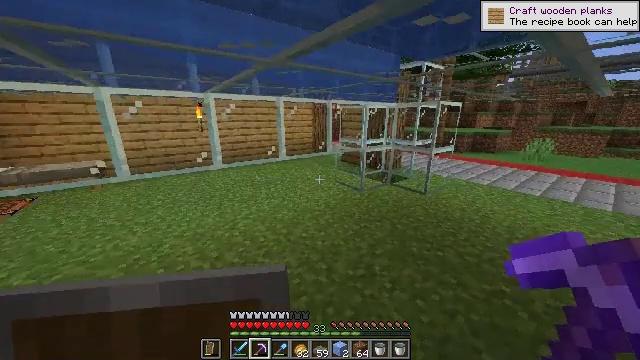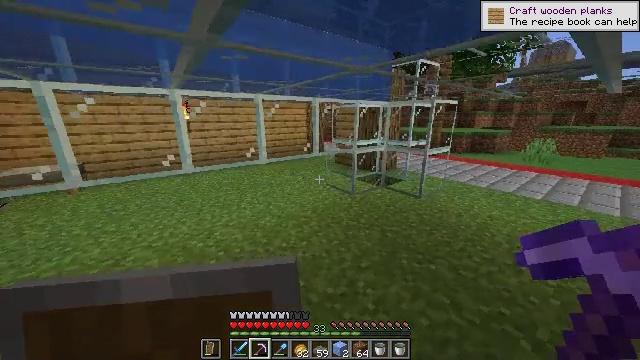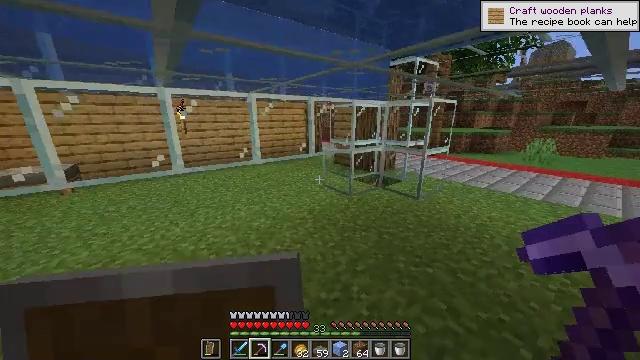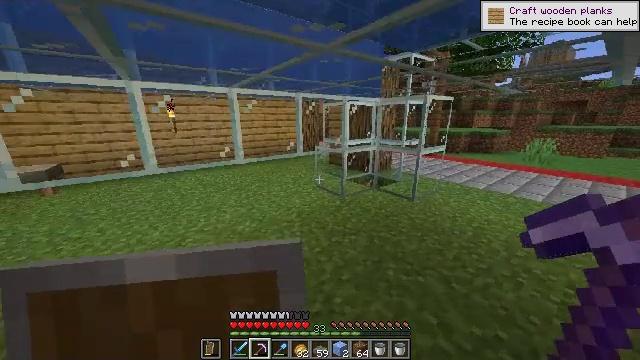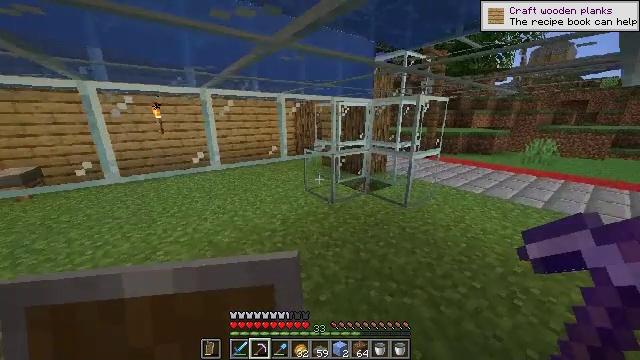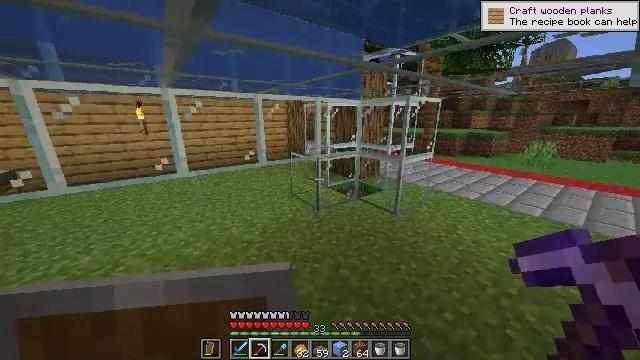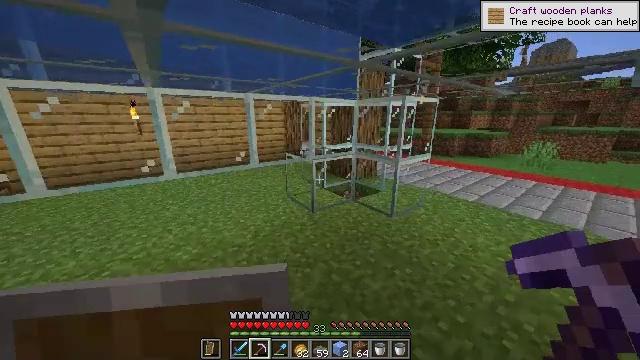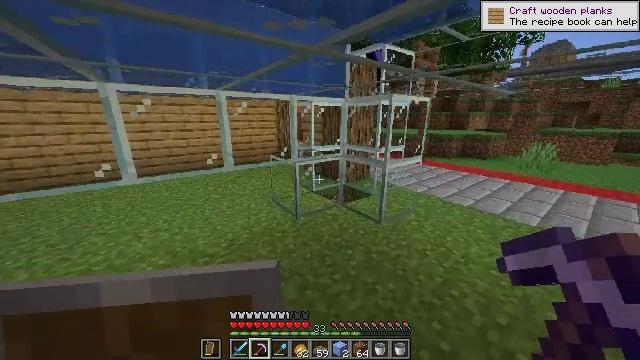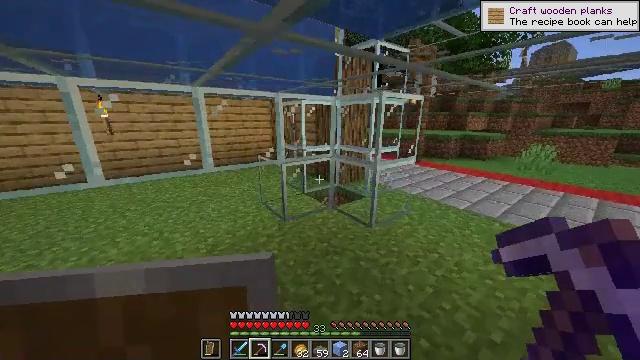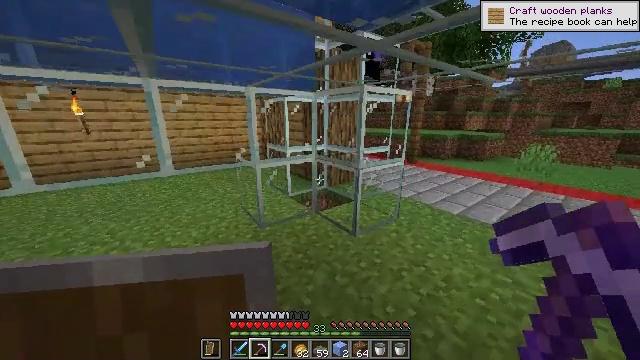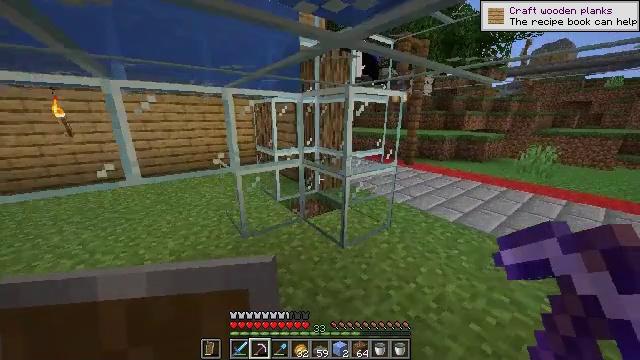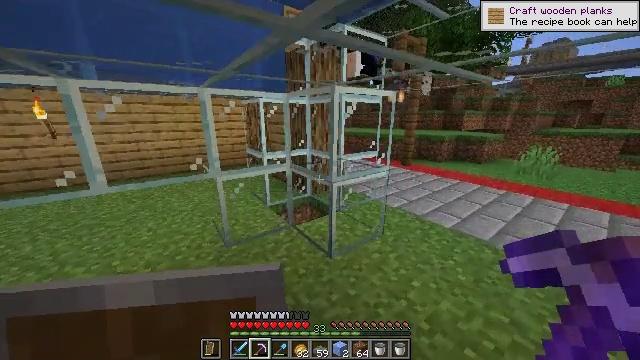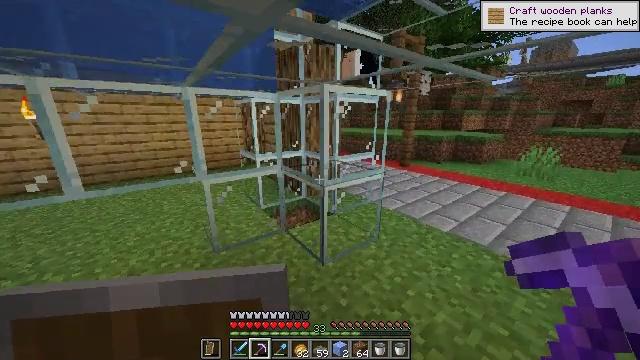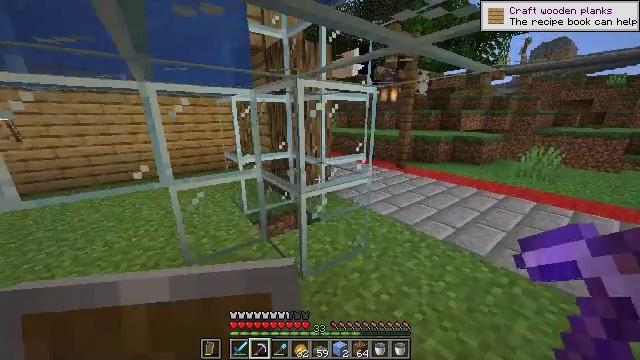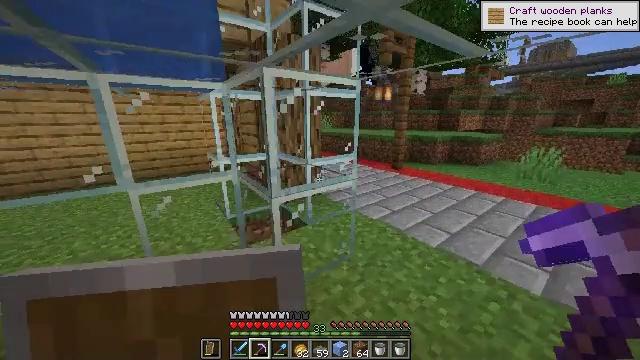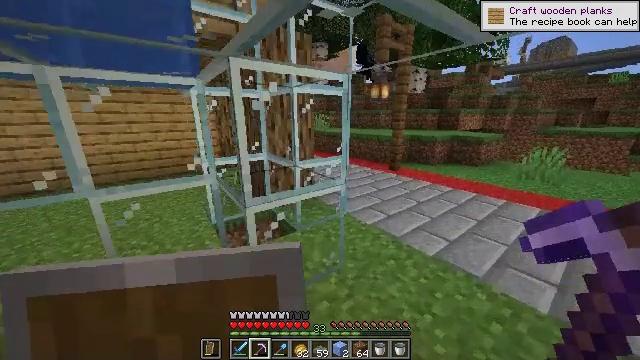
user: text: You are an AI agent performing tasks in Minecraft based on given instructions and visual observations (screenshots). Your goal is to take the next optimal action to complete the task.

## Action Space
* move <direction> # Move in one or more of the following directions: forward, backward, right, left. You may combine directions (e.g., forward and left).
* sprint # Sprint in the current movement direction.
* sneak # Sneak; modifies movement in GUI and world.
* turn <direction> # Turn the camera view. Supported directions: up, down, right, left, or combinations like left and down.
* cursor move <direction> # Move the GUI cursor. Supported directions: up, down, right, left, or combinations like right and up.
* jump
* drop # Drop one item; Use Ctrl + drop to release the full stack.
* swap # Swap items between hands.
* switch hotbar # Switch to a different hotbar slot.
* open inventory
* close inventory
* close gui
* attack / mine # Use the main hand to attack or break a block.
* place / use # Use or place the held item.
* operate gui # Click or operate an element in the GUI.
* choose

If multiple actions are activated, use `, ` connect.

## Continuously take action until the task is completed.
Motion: motion action
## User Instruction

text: Combine ice blocks in the crafting table to get packed ice.
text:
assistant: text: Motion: move forward and move right
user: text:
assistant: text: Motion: move forward and move right
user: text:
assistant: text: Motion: move forward and move right
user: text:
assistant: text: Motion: move forward and move right
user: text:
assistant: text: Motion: move forward and move right
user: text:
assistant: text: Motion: move forward and move right
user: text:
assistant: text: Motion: move forward and move right
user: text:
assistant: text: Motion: move forward and move right
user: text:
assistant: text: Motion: move forward and move right
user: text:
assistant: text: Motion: move forward and move right
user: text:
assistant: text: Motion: move forward and move right
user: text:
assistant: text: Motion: move forward and move right
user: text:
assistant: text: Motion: move forward and move right
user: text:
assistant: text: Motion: move forward and move right
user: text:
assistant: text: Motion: move forward
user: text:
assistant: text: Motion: move forward
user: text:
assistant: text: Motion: move forward
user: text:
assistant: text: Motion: move forward and move right
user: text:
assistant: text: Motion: move forward and move right
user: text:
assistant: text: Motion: move forward and move right, turn left
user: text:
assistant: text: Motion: move forward and move right, turn left and down
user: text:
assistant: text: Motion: move forward and move right, turn left and down
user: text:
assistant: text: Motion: move forward and move right, turn left
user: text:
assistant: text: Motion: move forward and move right, turn left
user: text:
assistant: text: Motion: move forward and move right
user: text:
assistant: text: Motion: move forward and move right
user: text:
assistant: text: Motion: move forward and move right
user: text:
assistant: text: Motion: move forward and move right, turn left
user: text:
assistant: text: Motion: move forward and move right, turn left
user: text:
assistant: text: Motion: move forward and move right, turn left